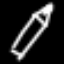
Label: pencil